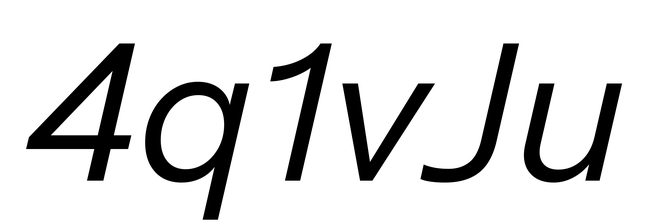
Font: InstrumentSans-Italic_Italic